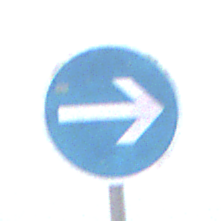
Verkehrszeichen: VorgeschriebeneFahrtrichtungHierRechts
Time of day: Midday
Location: Outdoor (Nature)
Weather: PartlyCloudy
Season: NotSpecified
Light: Natural